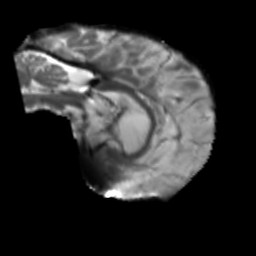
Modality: T2w
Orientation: sagittal
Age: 64
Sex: male
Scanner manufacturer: siemens
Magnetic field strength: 3 T
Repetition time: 5.47 s
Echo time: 0.0854 s